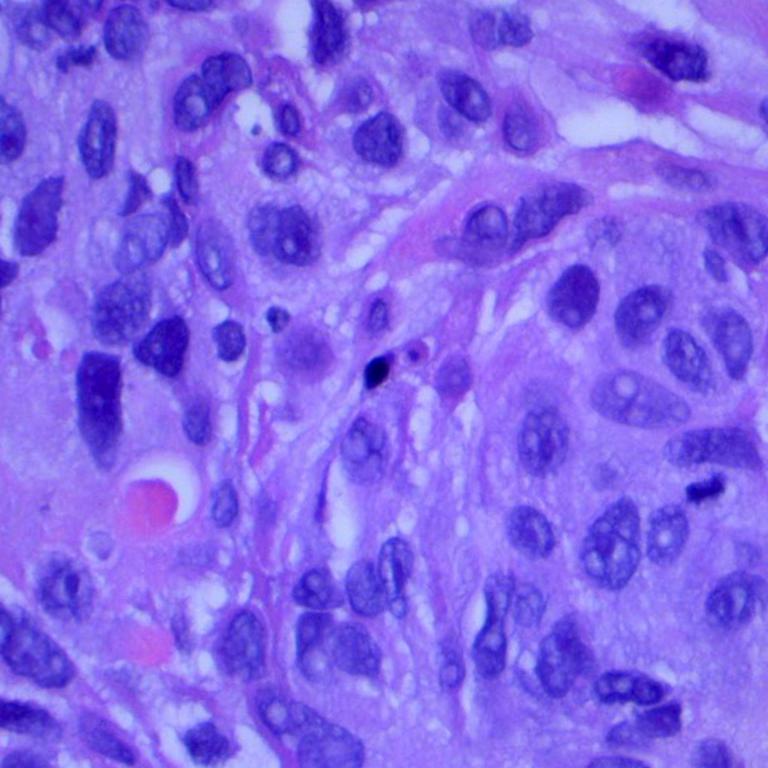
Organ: lung
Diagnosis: squamous carcinomas